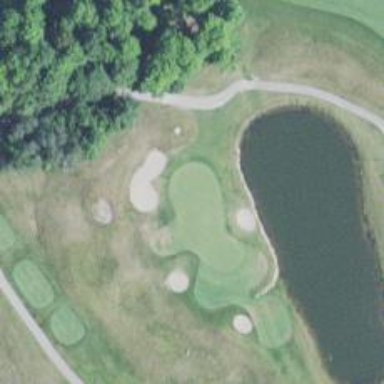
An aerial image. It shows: Golf hole.